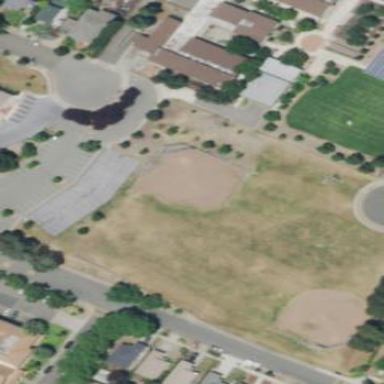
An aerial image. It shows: Baseball pitch for leisure land.